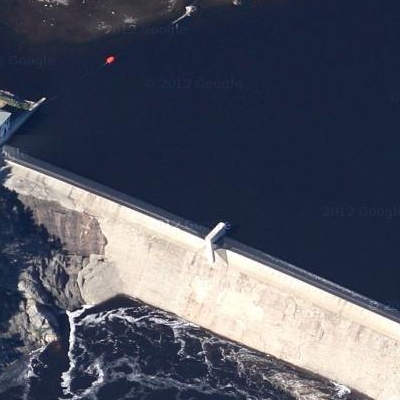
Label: dRiverLake